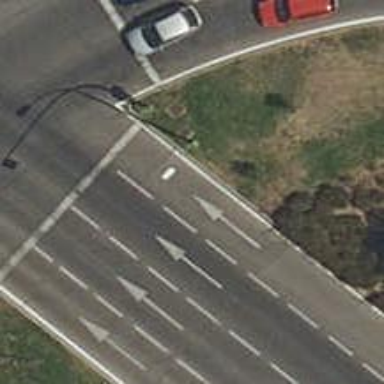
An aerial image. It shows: Road with traffic signals.